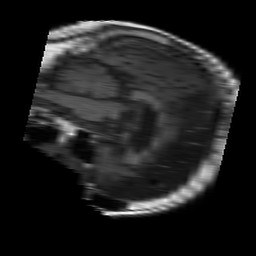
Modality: T1w
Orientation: sagittal
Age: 71
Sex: male
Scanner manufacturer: philips
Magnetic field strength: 1.5 T
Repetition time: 0.375 s
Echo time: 0.011 s